Field crop: maize
Growth stage: 2
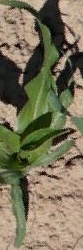
Species: maize